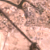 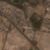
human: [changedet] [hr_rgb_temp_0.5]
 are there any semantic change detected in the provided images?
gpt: A small park appeared on the right of the street.